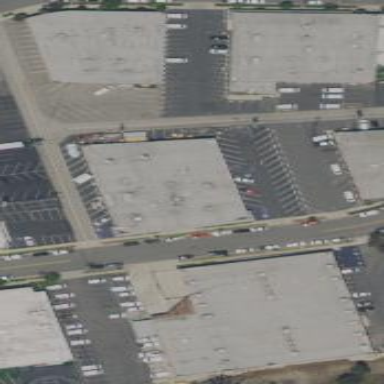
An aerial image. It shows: Commercial building.